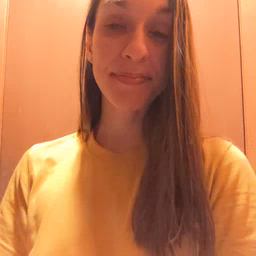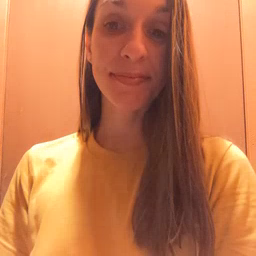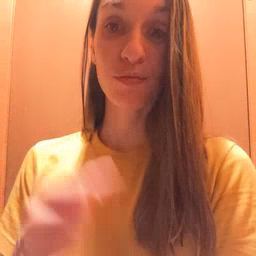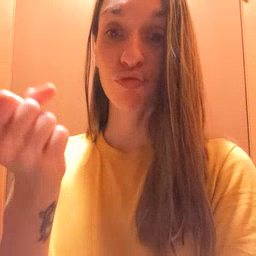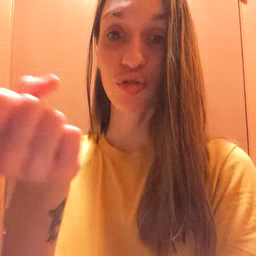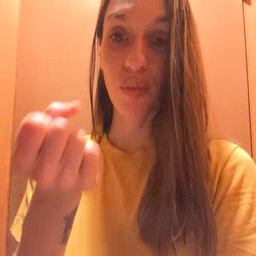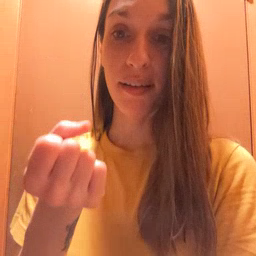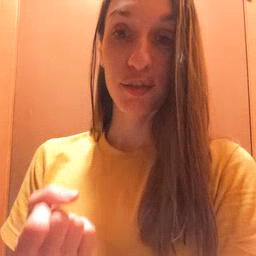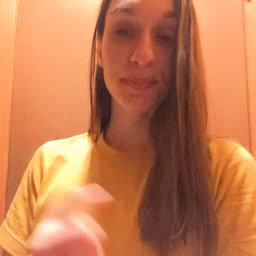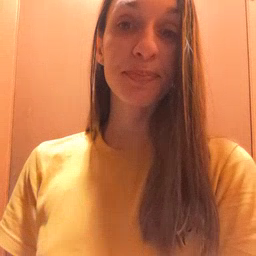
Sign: drawer